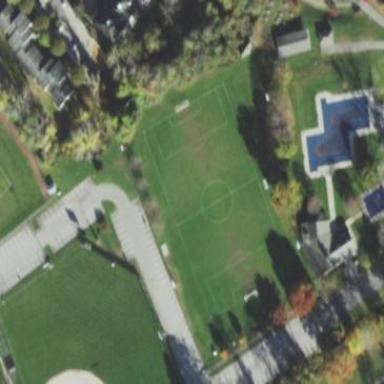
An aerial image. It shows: Soccer pitch designated for leisure and sports activities.